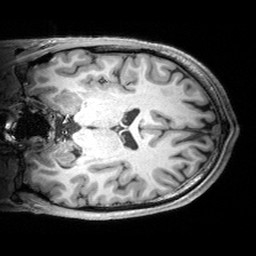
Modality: T1w
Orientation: coronal
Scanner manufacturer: siemens
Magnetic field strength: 3 T
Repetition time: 2.53 s
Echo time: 0.00299 s